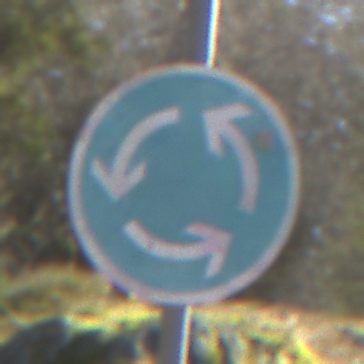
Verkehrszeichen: Kreisverkehr
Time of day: MorningAfternoon
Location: Outdoor (Nature)
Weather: Clear
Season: Winter
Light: Natural